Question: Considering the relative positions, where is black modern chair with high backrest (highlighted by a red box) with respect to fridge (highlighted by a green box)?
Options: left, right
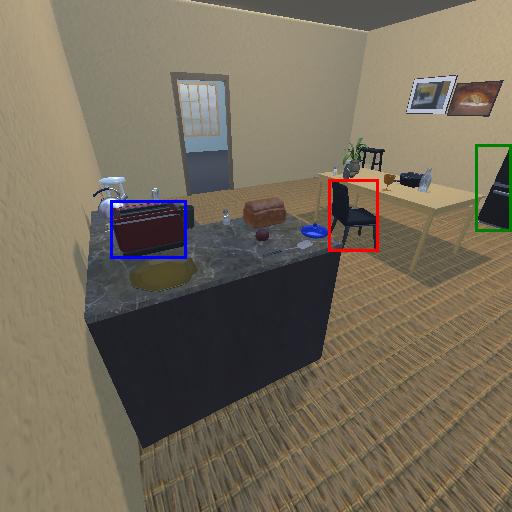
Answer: left